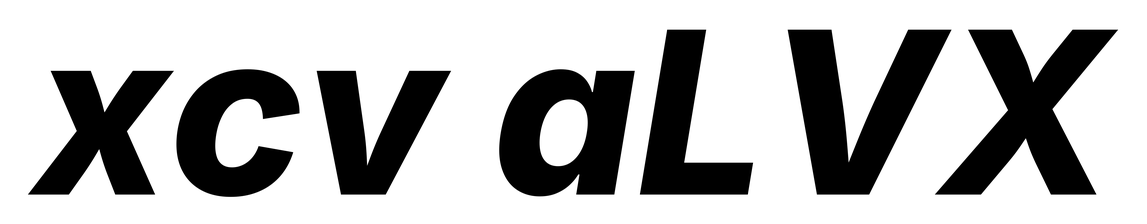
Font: Inter-Italic_ExtraBold_Italic